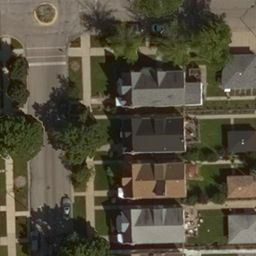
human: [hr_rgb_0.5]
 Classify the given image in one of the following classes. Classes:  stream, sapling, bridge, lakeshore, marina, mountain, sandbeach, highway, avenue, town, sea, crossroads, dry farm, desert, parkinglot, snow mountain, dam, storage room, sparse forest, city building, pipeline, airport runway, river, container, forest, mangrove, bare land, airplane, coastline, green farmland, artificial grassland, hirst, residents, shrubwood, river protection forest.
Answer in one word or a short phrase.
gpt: residents